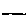
Label: line